Aerial crown-view tile of a tropical tree (Barro Colorado Island, Panama), acquired 20240611:
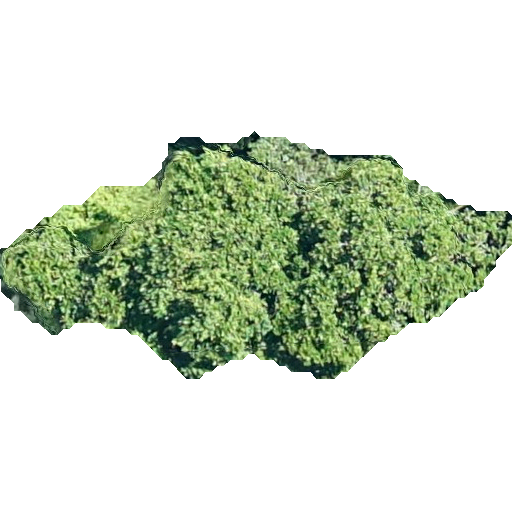
Species: Anacardium excelsum
GBIF accepted scientific name: Anacardium excelsum
Crown area: 127.965 m²